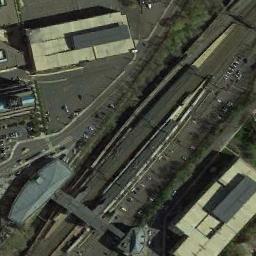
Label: railway_station